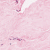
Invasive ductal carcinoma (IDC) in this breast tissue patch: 0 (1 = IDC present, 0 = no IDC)